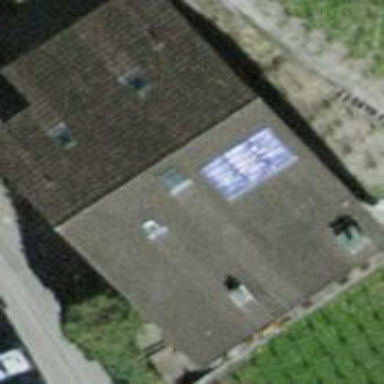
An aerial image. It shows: Detached building.